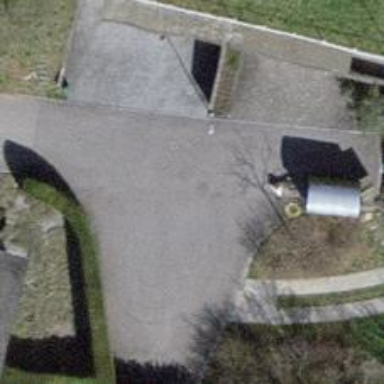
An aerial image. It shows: Turning circle on the road.